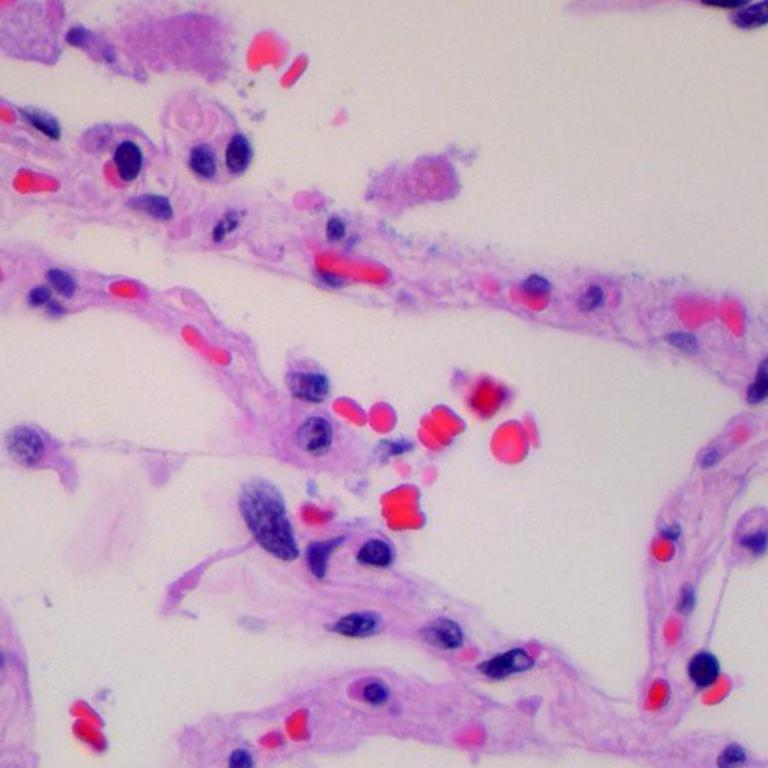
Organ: lung
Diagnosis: benign